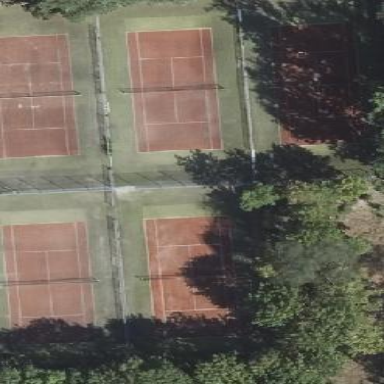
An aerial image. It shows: Sports center with tennis facility.